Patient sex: M
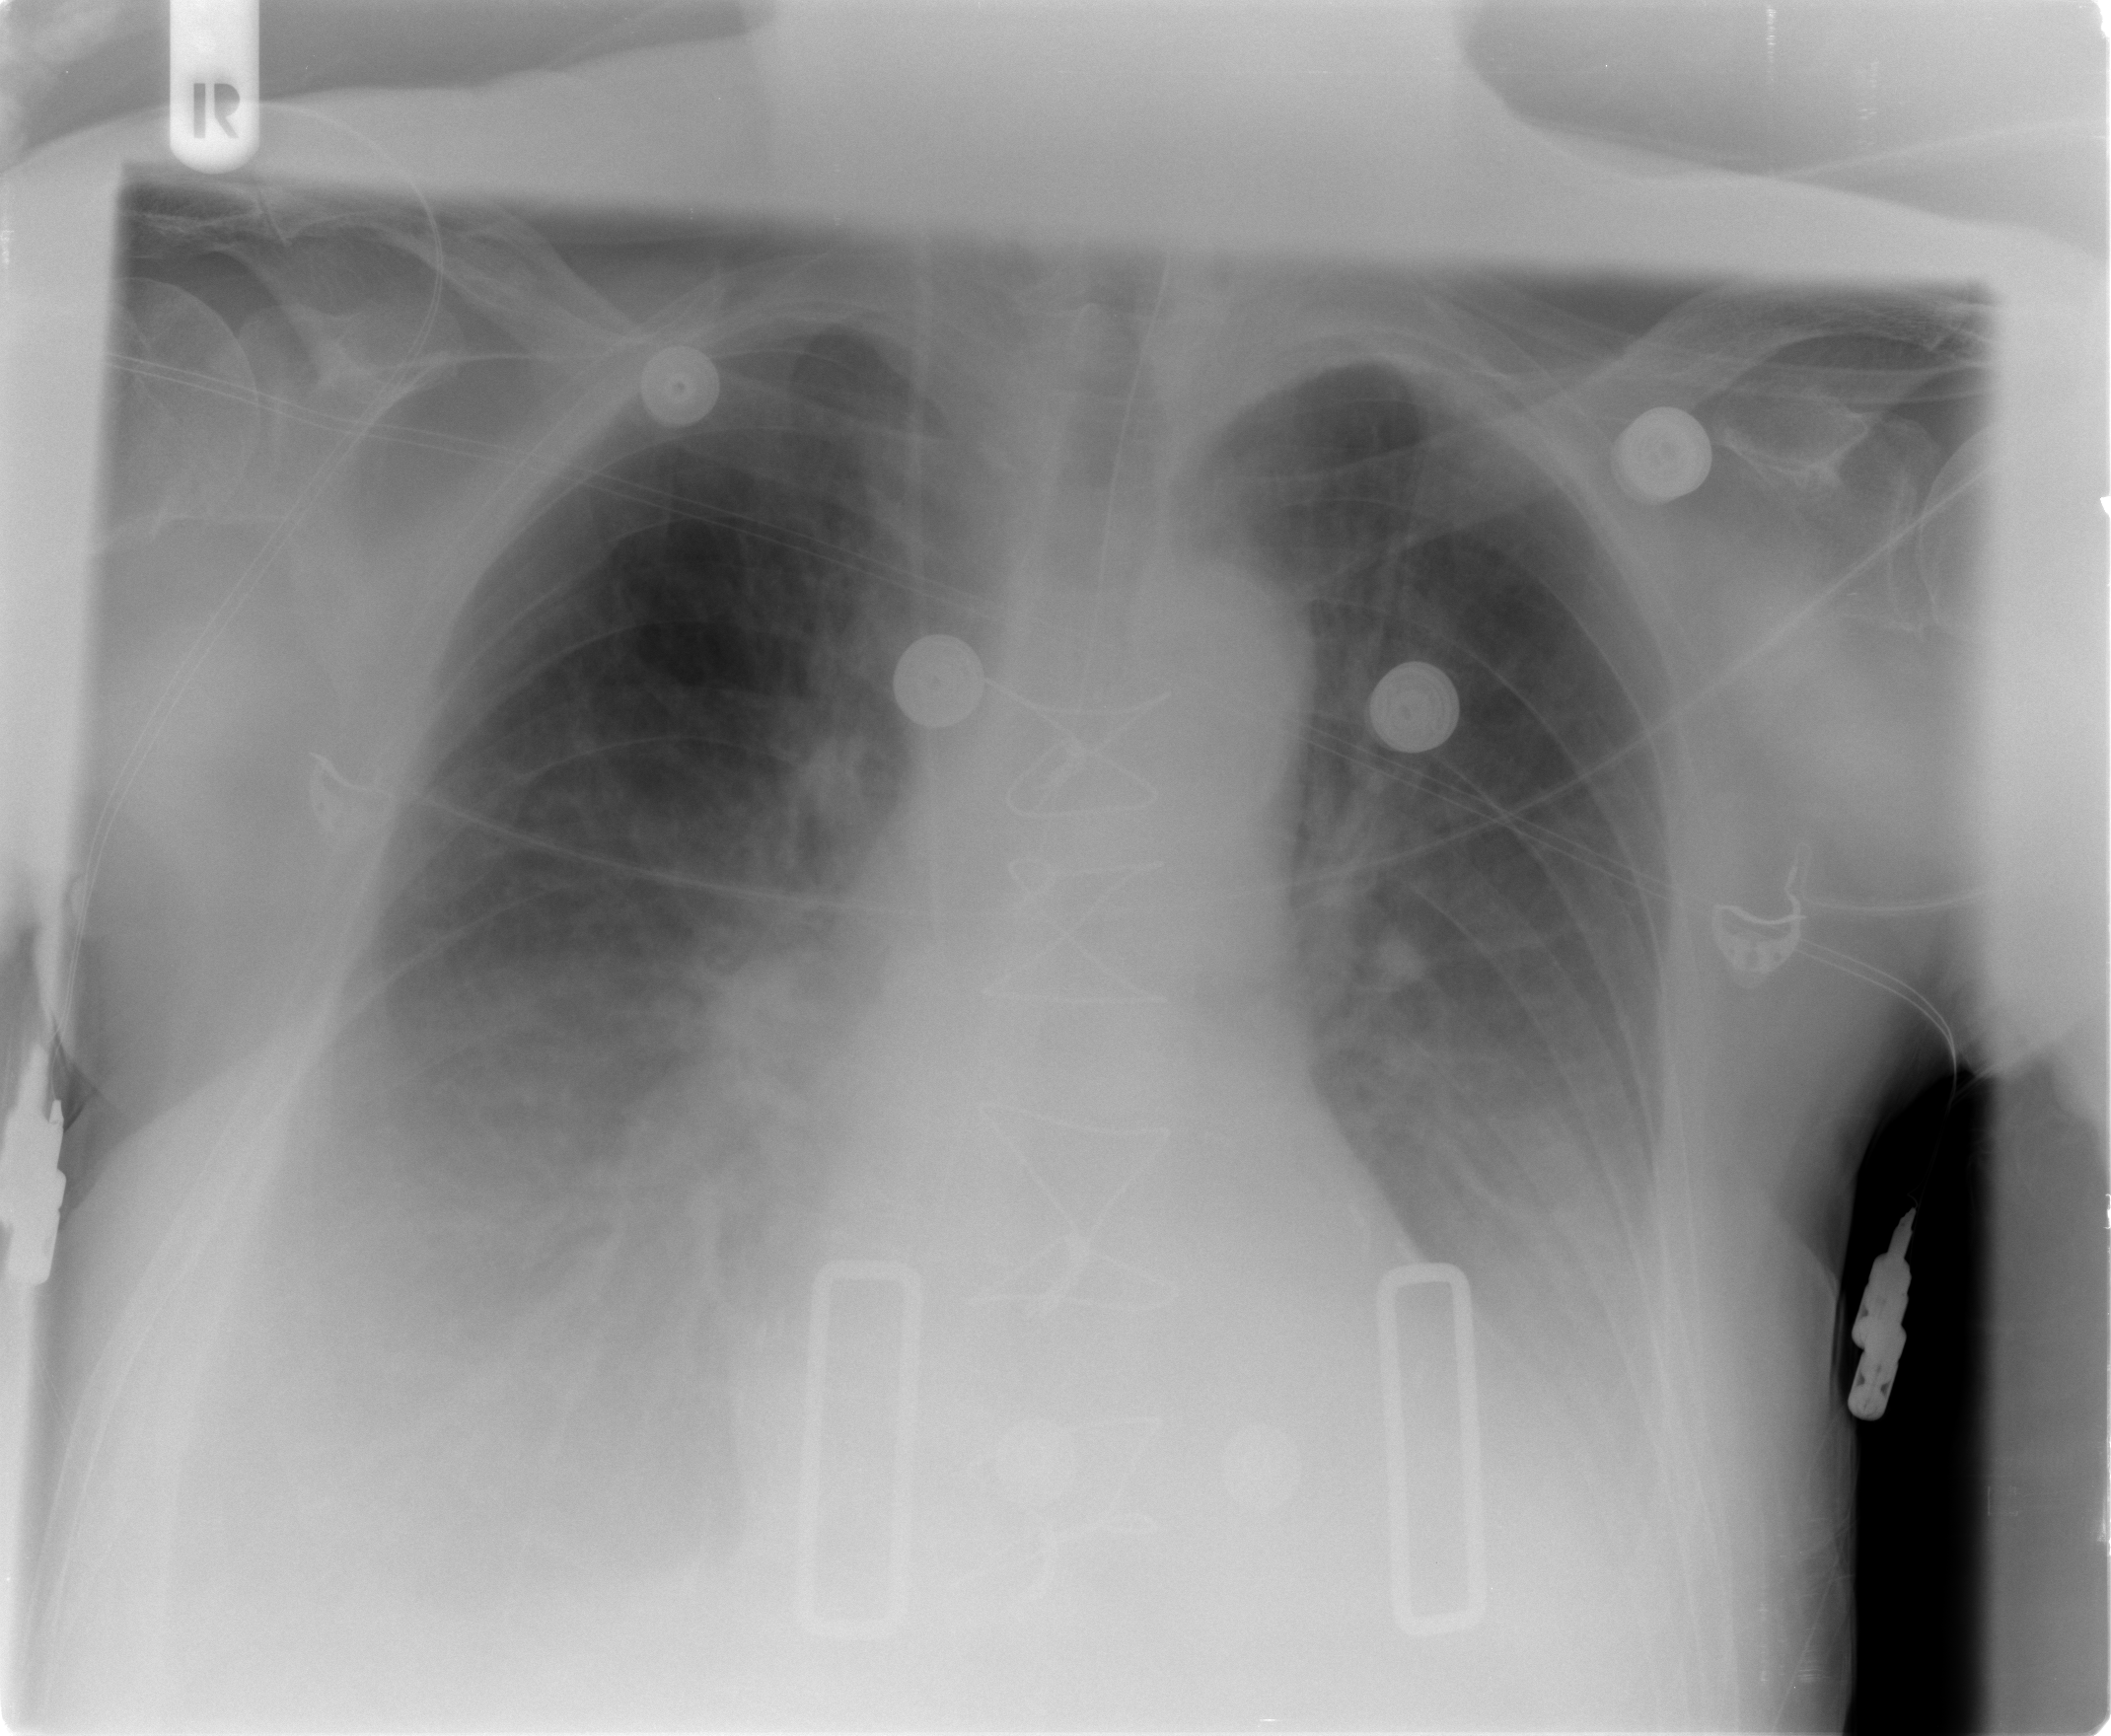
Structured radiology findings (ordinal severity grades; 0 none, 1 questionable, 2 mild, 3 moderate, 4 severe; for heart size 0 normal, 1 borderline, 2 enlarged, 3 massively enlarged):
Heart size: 2
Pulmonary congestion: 2
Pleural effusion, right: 2
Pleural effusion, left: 2
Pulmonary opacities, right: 2
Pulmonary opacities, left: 0
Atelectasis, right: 2
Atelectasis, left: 2